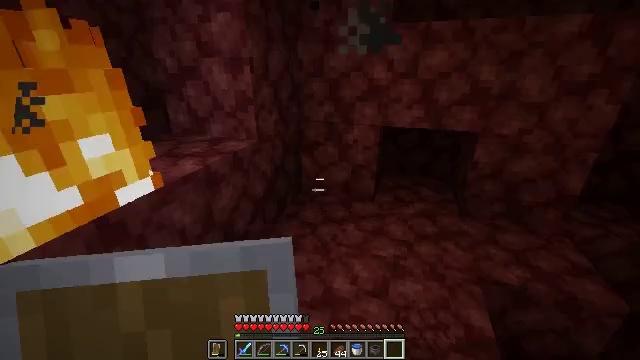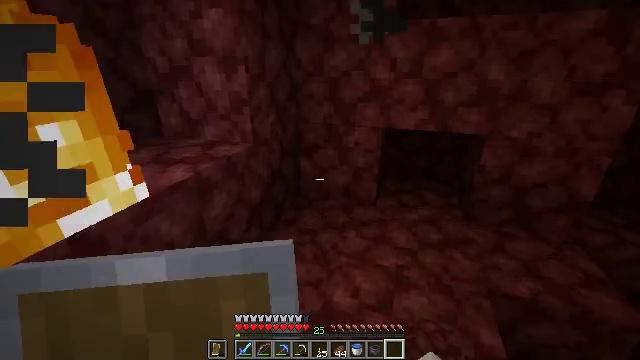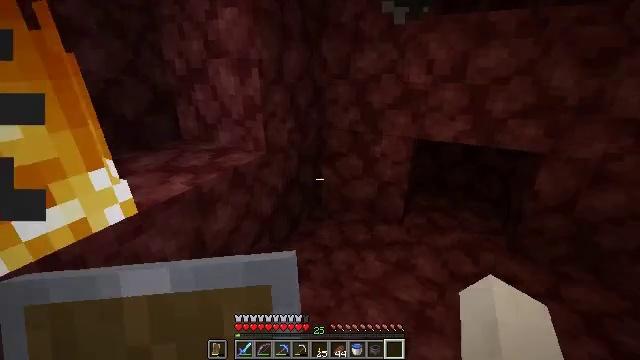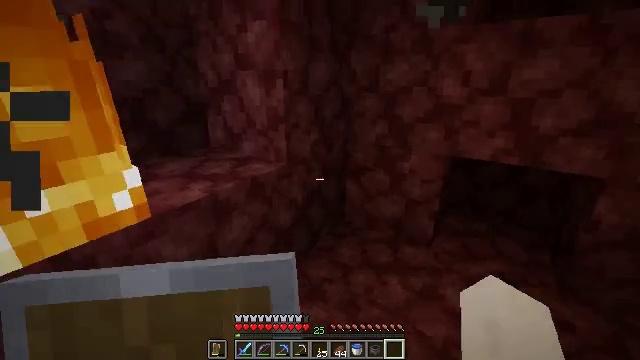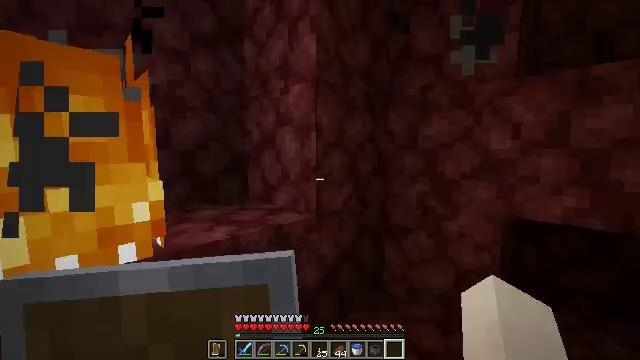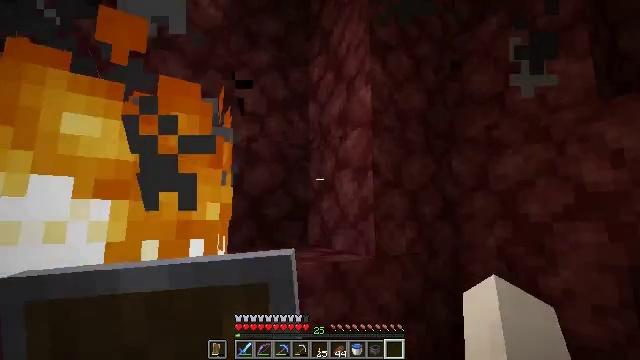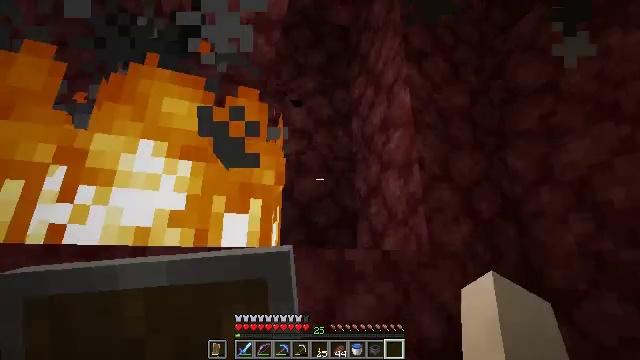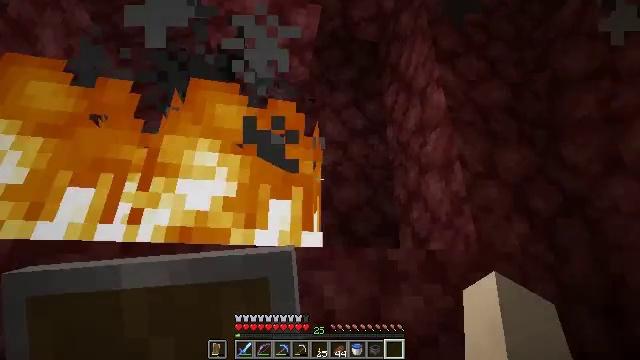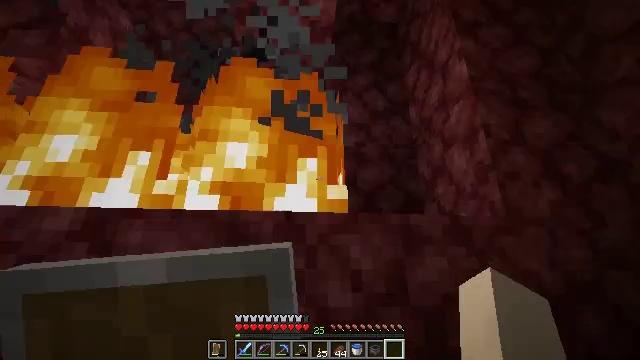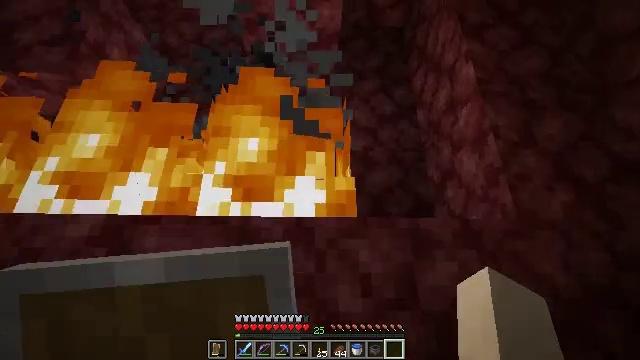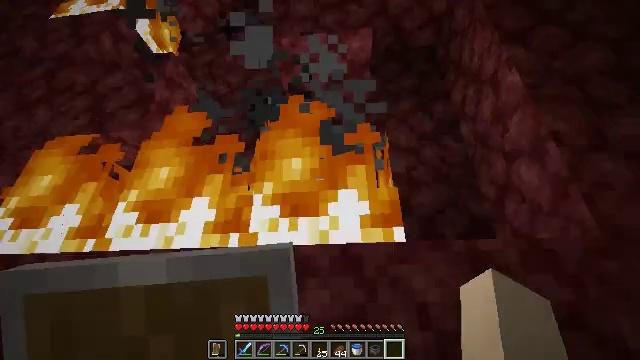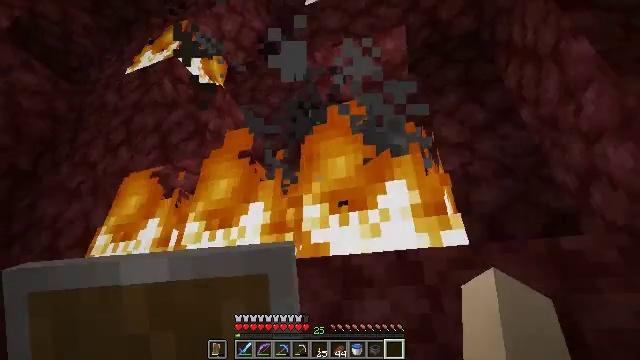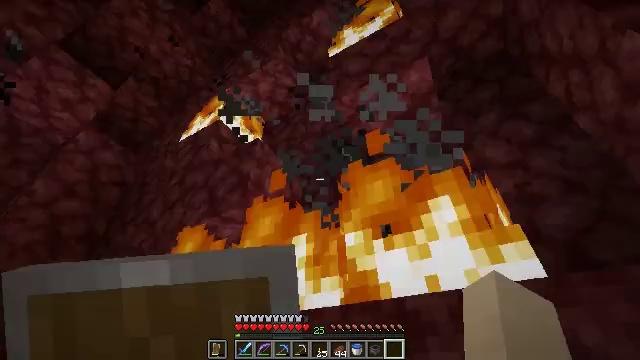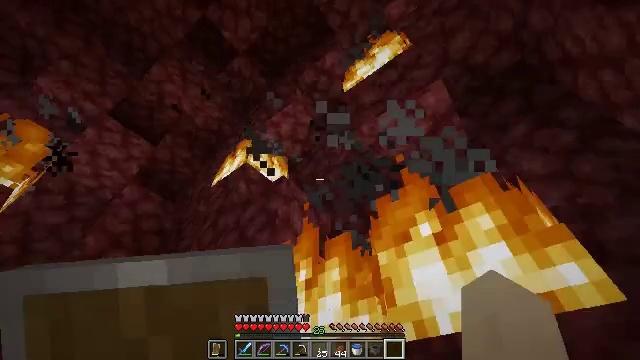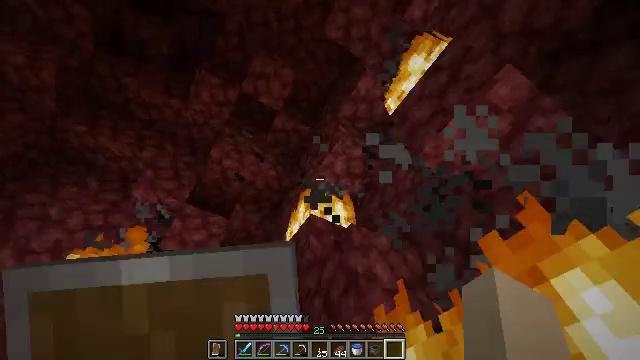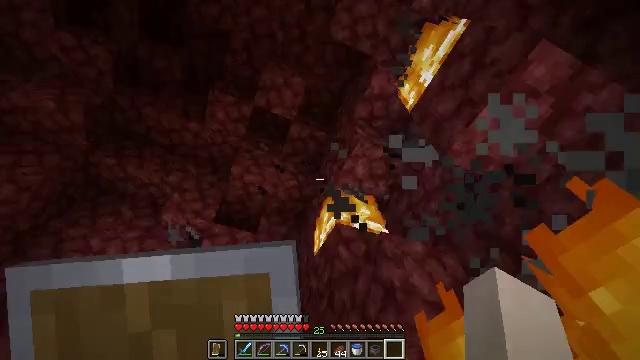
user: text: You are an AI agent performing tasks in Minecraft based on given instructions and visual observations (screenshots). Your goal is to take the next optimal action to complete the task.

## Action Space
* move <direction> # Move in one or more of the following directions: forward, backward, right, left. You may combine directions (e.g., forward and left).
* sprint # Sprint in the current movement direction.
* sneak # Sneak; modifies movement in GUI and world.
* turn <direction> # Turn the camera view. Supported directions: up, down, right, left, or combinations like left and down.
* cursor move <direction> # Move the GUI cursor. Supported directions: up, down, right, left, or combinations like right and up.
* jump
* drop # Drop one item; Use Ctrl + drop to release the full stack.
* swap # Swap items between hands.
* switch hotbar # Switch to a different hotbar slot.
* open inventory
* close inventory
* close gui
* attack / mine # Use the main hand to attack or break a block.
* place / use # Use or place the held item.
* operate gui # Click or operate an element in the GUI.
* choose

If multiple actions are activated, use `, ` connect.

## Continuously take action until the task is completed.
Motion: motion action
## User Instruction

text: Break the netherrack block.
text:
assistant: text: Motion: move forward and move right
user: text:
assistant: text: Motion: move forward and move right, turn left
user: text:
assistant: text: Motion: move forward and move right, turn left and up
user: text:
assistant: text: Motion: move forward and move right, turn left and up
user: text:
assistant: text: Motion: move forward and move right, turn left and up, jump
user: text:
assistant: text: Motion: move right, turn left and up, jump
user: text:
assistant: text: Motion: move right, turn left and up, jump
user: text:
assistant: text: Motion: move right, turn left and down
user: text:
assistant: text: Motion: move right, turn left
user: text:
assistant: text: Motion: move right, turn left and up
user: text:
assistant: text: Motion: move right, turn left and up
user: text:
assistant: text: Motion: turn left and up
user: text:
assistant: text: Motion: turn left and up
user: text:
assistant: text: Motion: turn left and up, jump
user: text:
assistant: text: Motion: turn left, jump
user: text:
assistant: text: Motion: turn left and up, jump
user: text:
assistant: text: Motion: turn left and up
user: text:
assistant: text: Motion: turn left and up
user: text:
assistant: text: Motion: turn left and down
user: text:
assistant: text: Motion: turn left and down
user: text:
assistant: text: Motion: turn left and down
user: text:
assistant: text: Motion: no_op
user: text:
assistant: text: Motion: no_op
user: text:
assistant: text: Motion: turn right
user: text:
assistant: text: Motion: turn right and down
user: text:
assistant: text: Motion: turn right and down
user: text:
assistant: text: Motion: move forward, turn down
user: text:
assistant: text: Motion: move forward, turn right and down
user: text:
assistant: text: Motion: move forward
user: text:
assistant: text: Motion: move forward